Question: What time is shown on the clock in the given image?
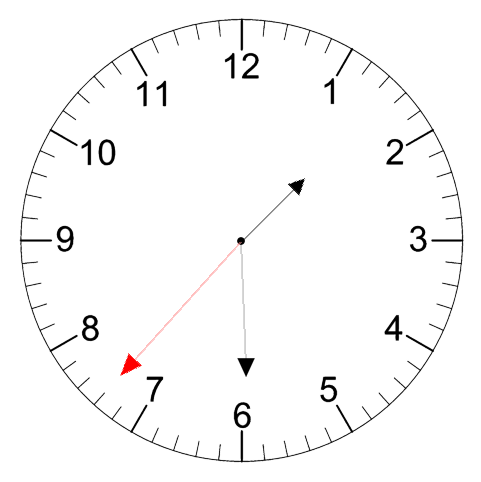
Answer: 01:29:37